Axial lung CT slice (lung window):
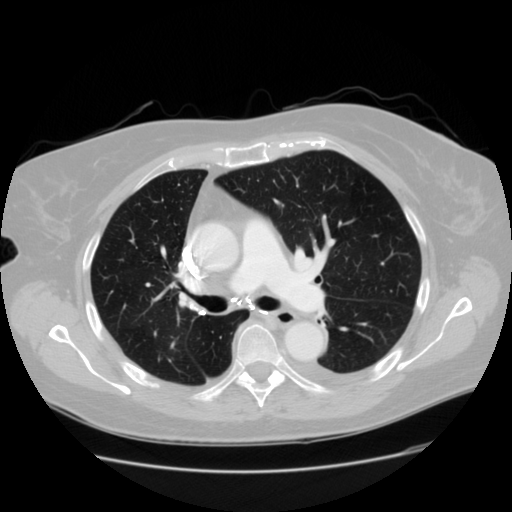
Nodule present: no